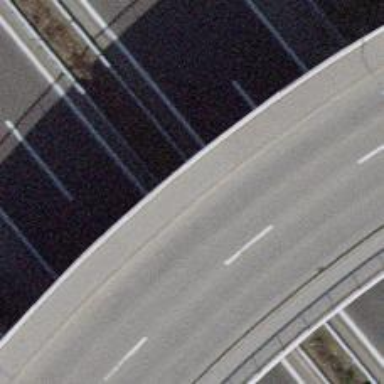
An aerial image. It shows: Footway bridge.